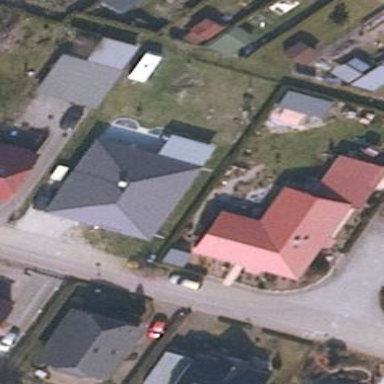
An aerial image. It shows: Building with gray hipped roof.